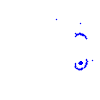
Particle: proton